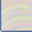
Piece: xx